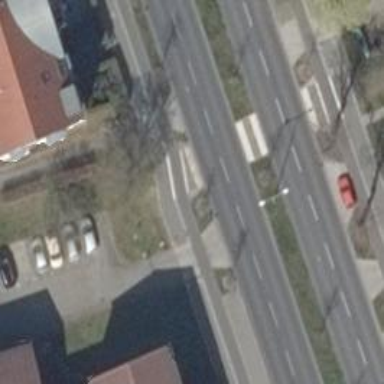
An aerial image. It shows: Paved sidewalk with asphalt cycleway surface.